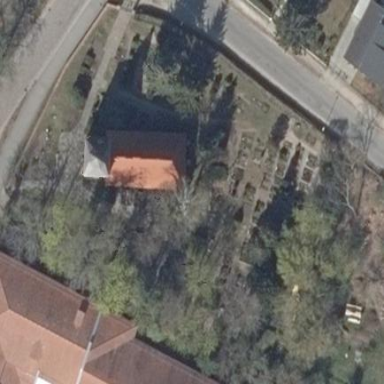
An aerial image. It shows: Religious grave yard.